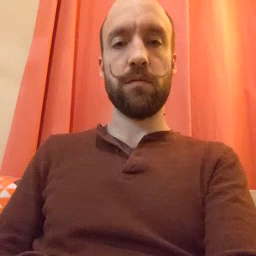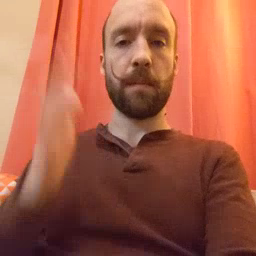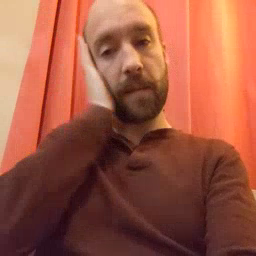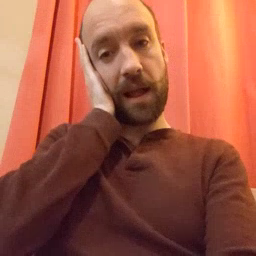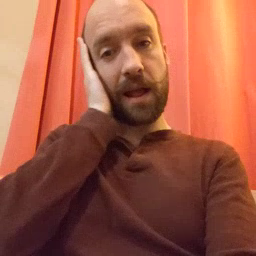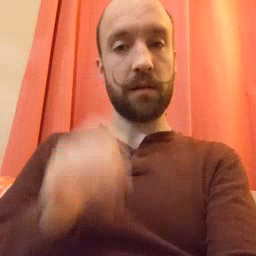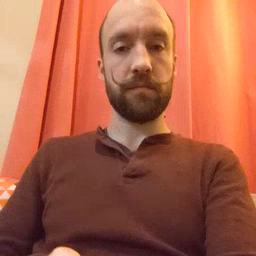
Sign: bed